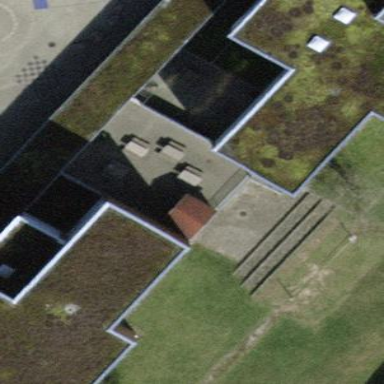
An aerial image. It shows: School building.